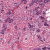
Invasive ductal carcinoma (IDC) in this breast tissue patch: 1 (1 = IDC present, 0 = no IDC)